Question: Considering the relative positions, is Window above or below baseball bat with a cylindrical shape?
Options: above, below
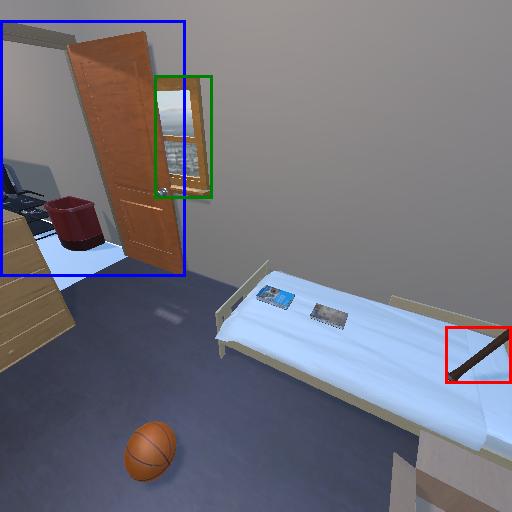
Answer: above